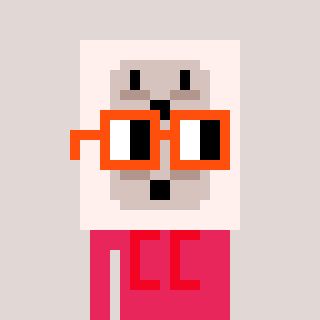
a pixel art character with square orange glasses, a outlet-shaped head and a redpinkish-colored body on a warm background